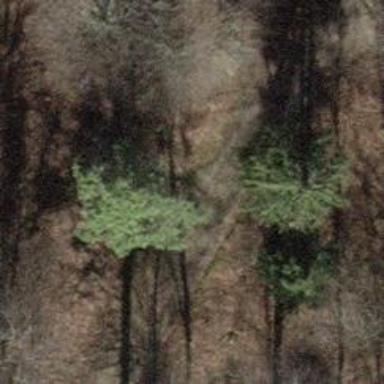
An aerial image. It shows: Hunting stand.